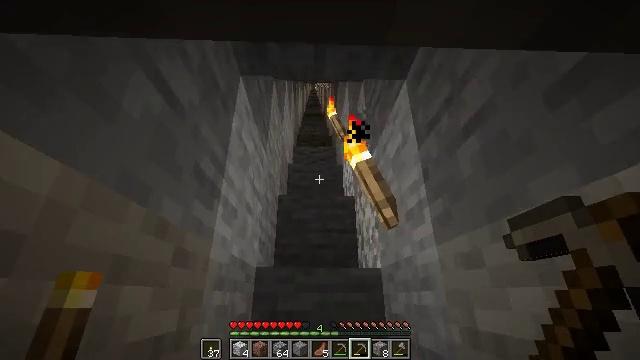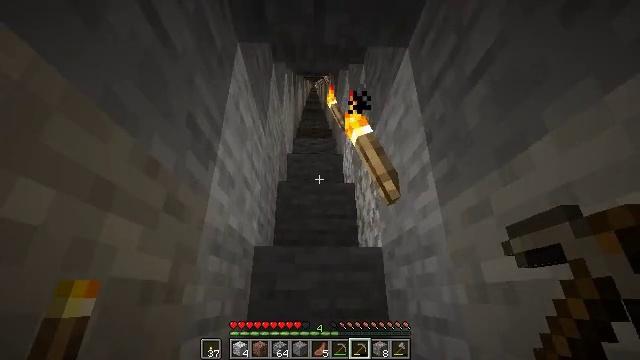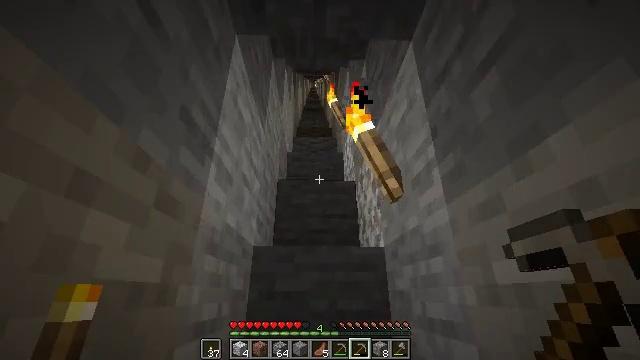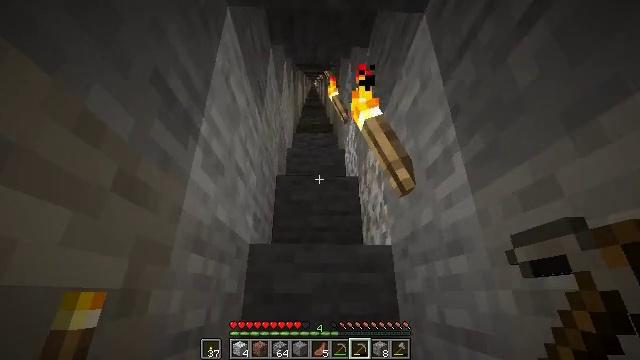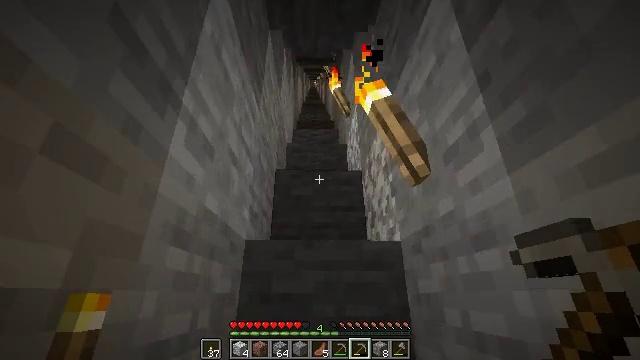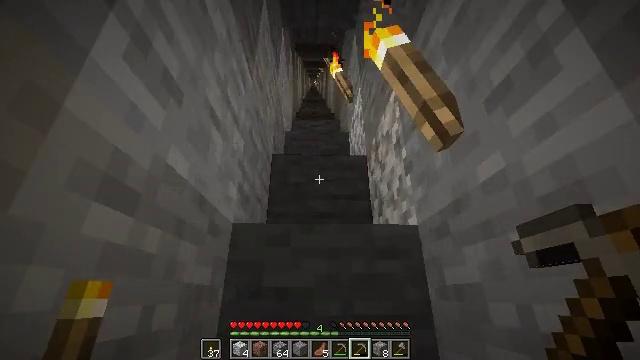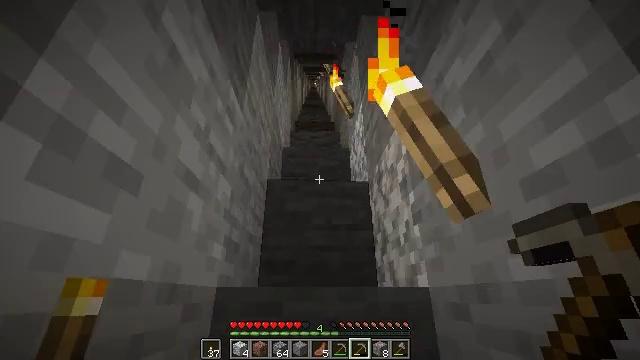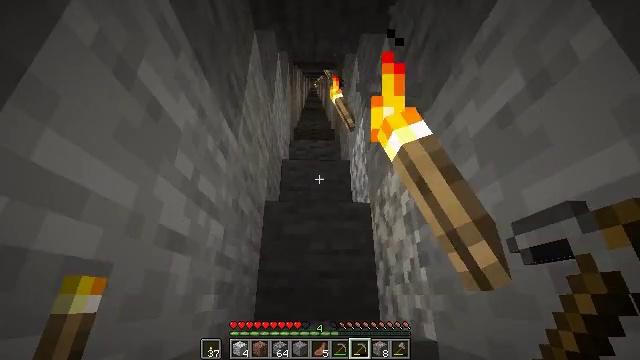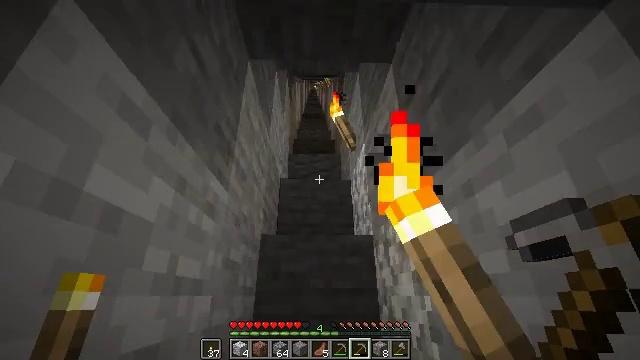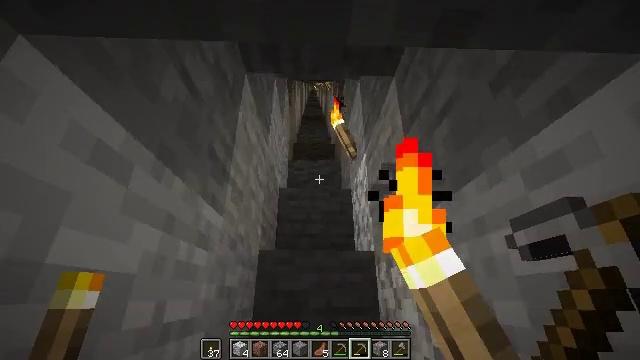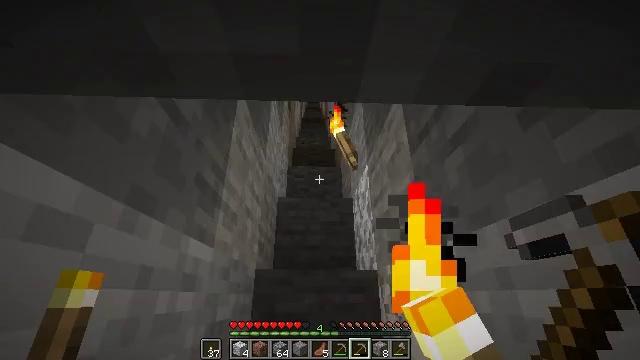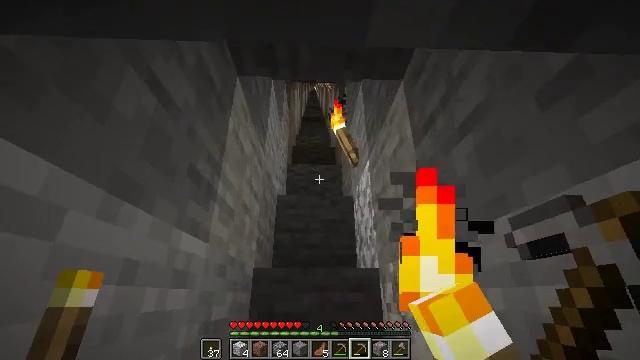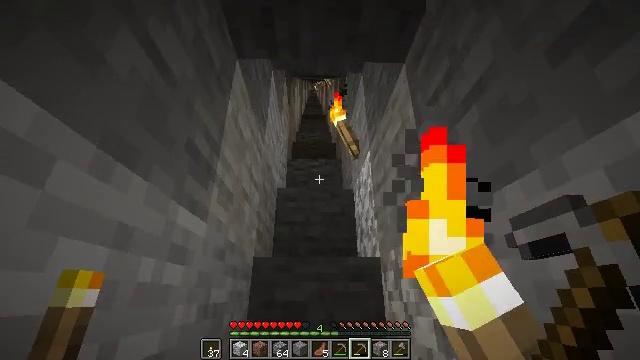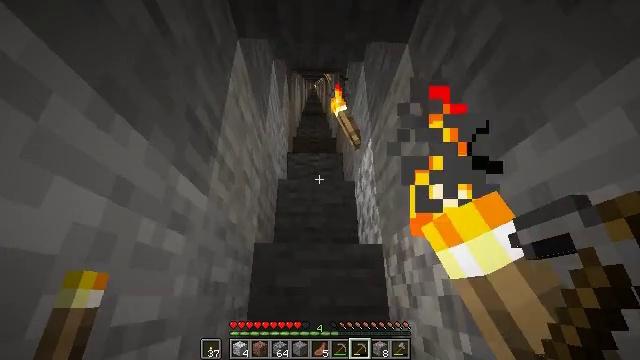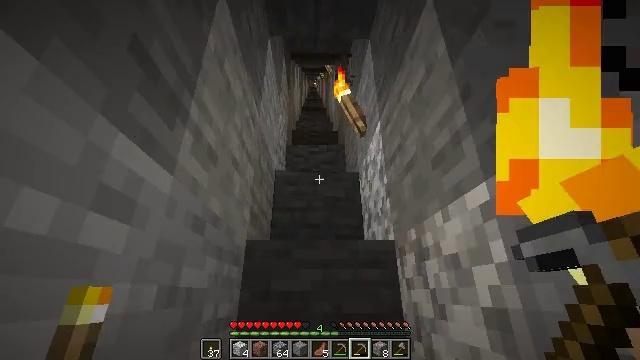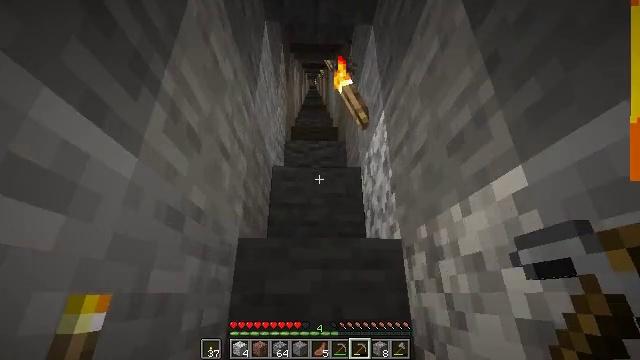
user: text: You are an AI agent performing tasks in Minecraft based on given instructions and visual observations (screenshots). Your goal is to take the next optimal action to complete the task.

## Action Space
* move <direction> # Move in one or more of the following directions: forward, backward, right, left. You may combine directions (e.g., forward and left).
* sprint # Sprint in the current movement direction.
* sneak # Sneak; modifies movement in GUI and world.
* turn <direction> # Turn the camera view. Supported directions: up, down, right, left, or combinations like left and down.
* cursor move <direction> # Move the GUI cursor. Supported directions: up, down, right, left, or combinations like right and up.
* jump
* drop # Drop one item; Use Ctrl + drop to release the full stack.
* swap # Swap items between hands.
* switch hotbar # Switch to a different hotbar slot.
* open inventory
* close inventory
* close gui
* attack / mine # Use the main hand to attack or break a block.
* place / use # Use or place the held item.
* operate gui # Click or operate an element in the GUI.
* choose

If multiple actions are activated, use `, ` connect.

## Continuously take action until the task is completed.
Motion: motion action
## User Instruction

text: Drop gravel.
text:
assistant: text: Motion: move forward
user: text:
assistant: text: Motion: move forward
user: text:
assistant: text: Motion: move forward
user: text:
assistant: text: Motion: move forward
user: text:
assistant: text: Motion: move forward
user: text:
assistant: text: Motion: move forward, jump
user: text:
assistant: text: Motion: move forward, jump
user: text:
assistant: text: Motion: move forward, jump
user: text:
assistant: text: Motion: move forward, jump
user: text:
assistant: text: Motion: move forward
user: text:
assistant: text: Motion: move forward
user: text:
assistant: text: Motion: move forward
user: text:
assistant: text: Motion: move forward
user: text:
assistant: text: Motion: move forward
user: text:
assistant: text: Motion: move forward
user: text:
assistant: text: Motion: move forward, jump
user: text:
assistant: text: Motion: move forward, jump
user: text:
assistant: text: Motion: move forward, jump
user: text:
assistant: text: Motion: move forward, jump
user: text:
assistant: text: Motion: move forward
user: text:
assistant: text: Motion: move forward
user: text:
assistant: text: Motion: move forward
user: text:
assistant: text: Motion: move forward
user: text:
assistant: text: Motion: move forward
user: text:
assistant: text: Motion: move forward
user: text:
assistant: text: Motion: move forward
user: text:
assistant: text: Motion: move forward, jump
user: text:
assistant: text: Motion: move forward, jump
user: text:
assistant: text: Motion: move forward, jump
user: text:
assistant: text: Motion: move forward